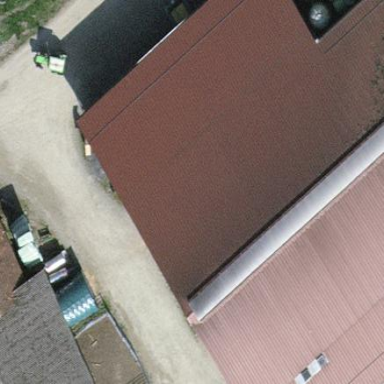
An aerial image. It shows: View of roof of building.